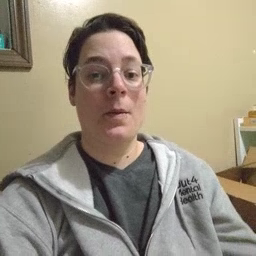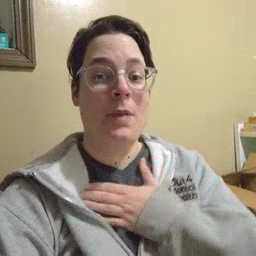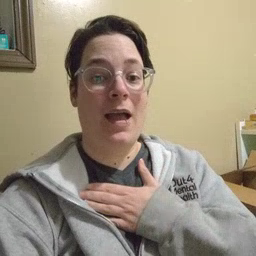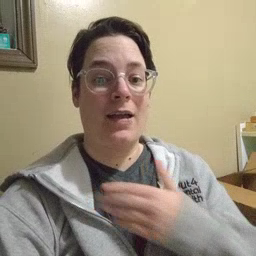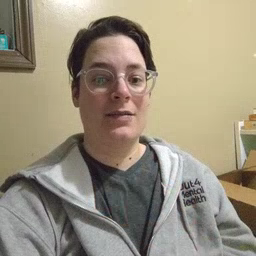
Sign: minemy